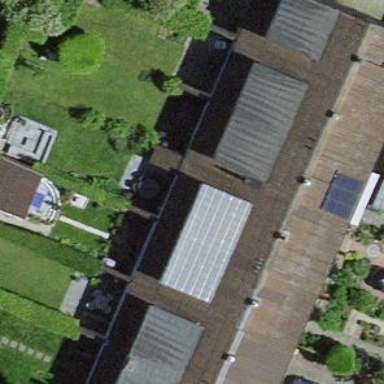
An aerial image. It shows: Terrace building.